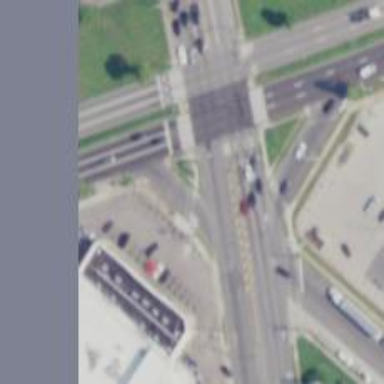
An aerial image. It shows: Zebra crossing for pedestrians.